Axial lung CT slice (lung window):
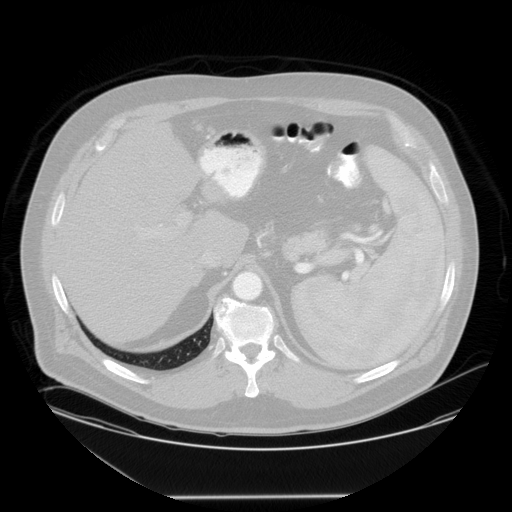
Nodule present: no